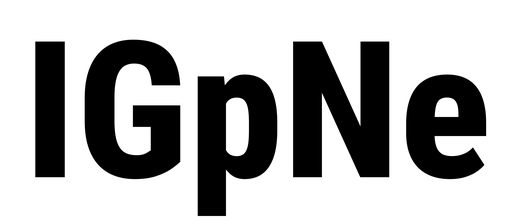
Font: Roboto_Condensed_ExtraBold